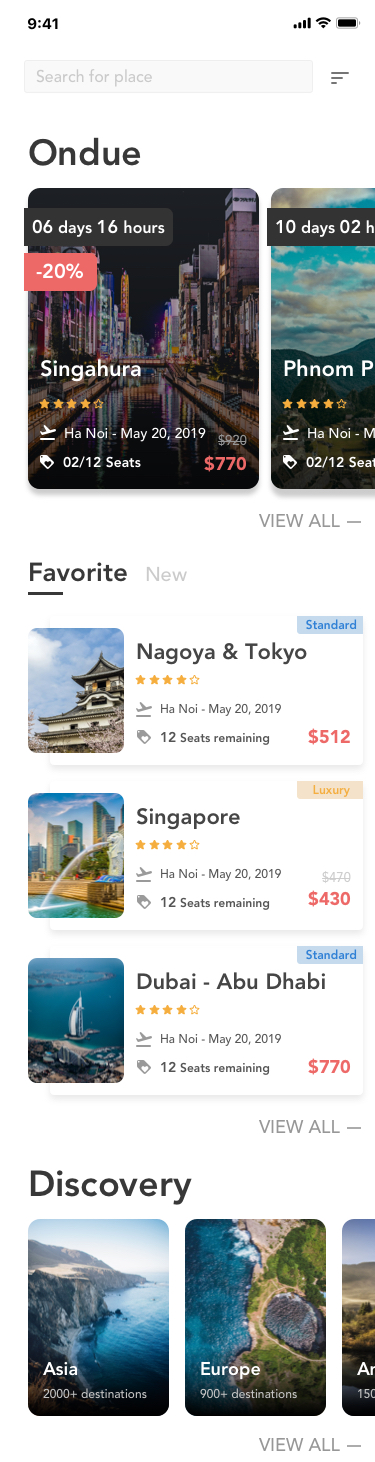
Text in this UI design:
Ondue
VIEW ALL
Singahura
02/12 Seats
Ha Noi - May 20, 2019
$770
$920
06 days 16 hours
-20%
Phnom Penh
02/12 Seats
Ha Noi - May 20, 2019
10 days 02 hours
Discovery
VIEW ALL
Asia
2000+ destinations
Europe
900+ destinations
Americas
1500+ destinations
VIEW ALL
12 Seats remaining
Ha Noi - May 20, 2019
Nagoya & Tokyo
$512
12 Seats remaining
Ha Noi - May 20, 2019
Singapore
$430
$470
12 Seats remaining
Ha Noi - May 20, 2019
Dubai - Abu Dhabi
$770